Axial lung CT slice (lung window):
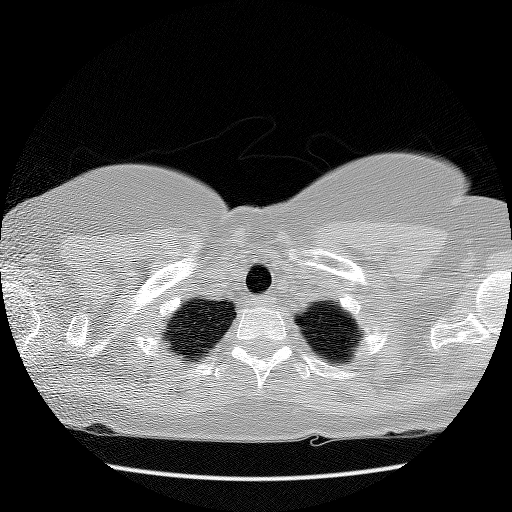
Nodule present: no